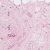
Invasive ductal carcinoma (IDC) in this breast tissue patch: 0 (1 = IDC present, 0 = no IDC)